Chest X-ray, AP view. Patient: 44 years old, sex F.
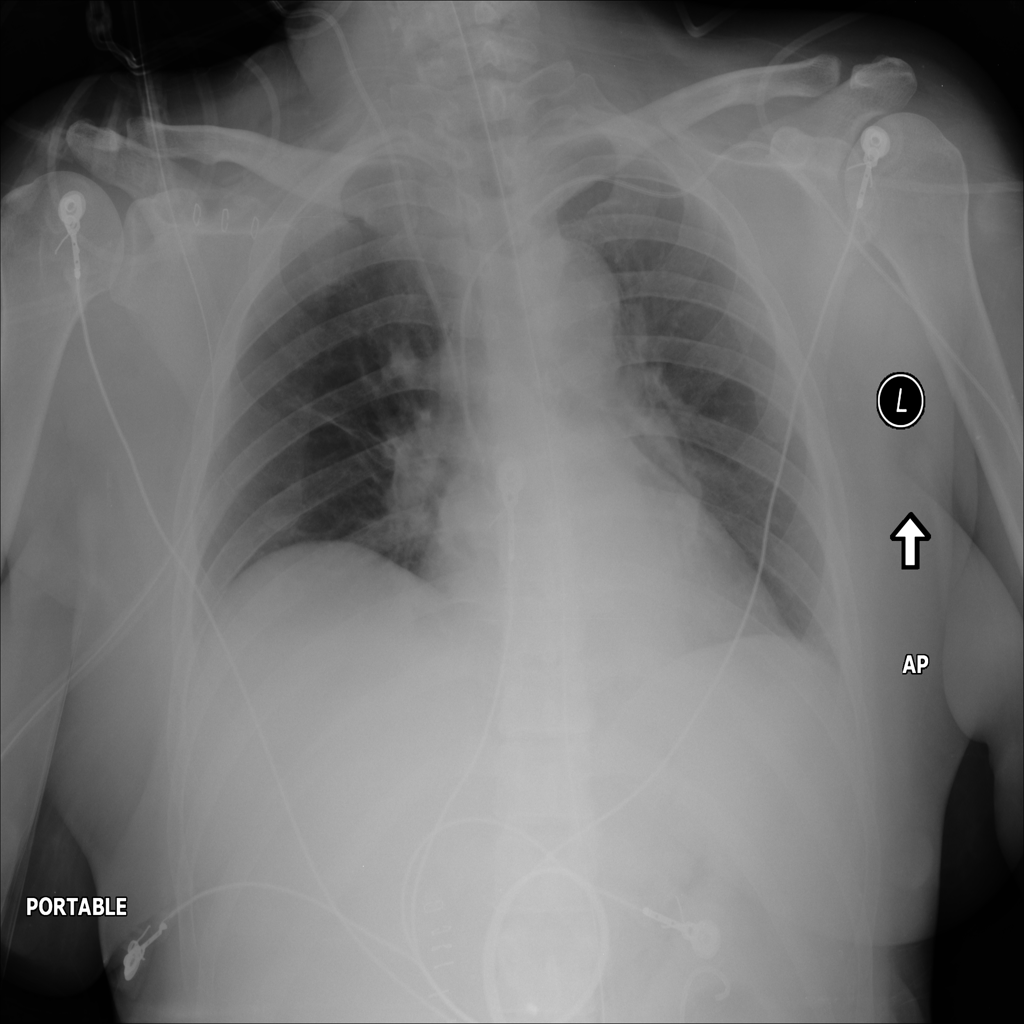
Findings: No Finding